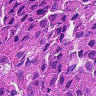
Metastatic tissue present: yes